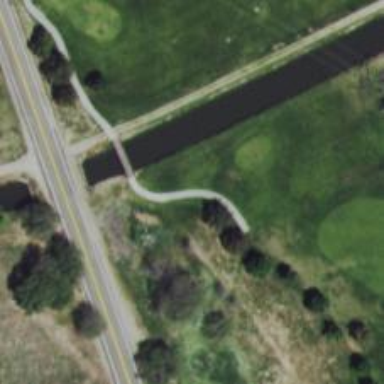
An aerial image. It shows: Path for both road and golf.